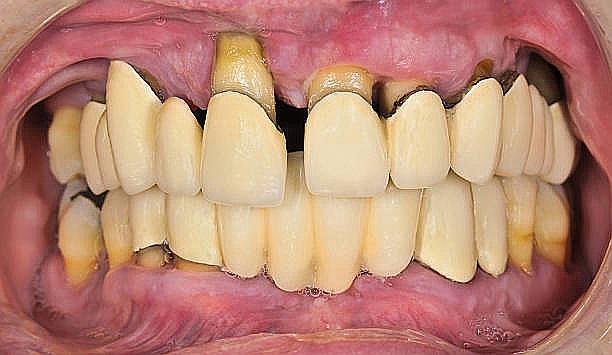
Condition: Gingivitis